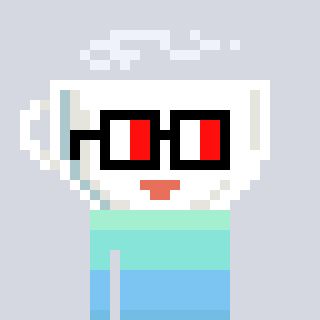
a pixel art character with square glasses with black frames and red eyes, a mug-shaped head and a yellow-colored body on a cool background